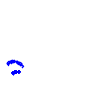
Particle: proton